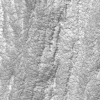
Atmospheric dust classification: not_dusty